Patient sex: M
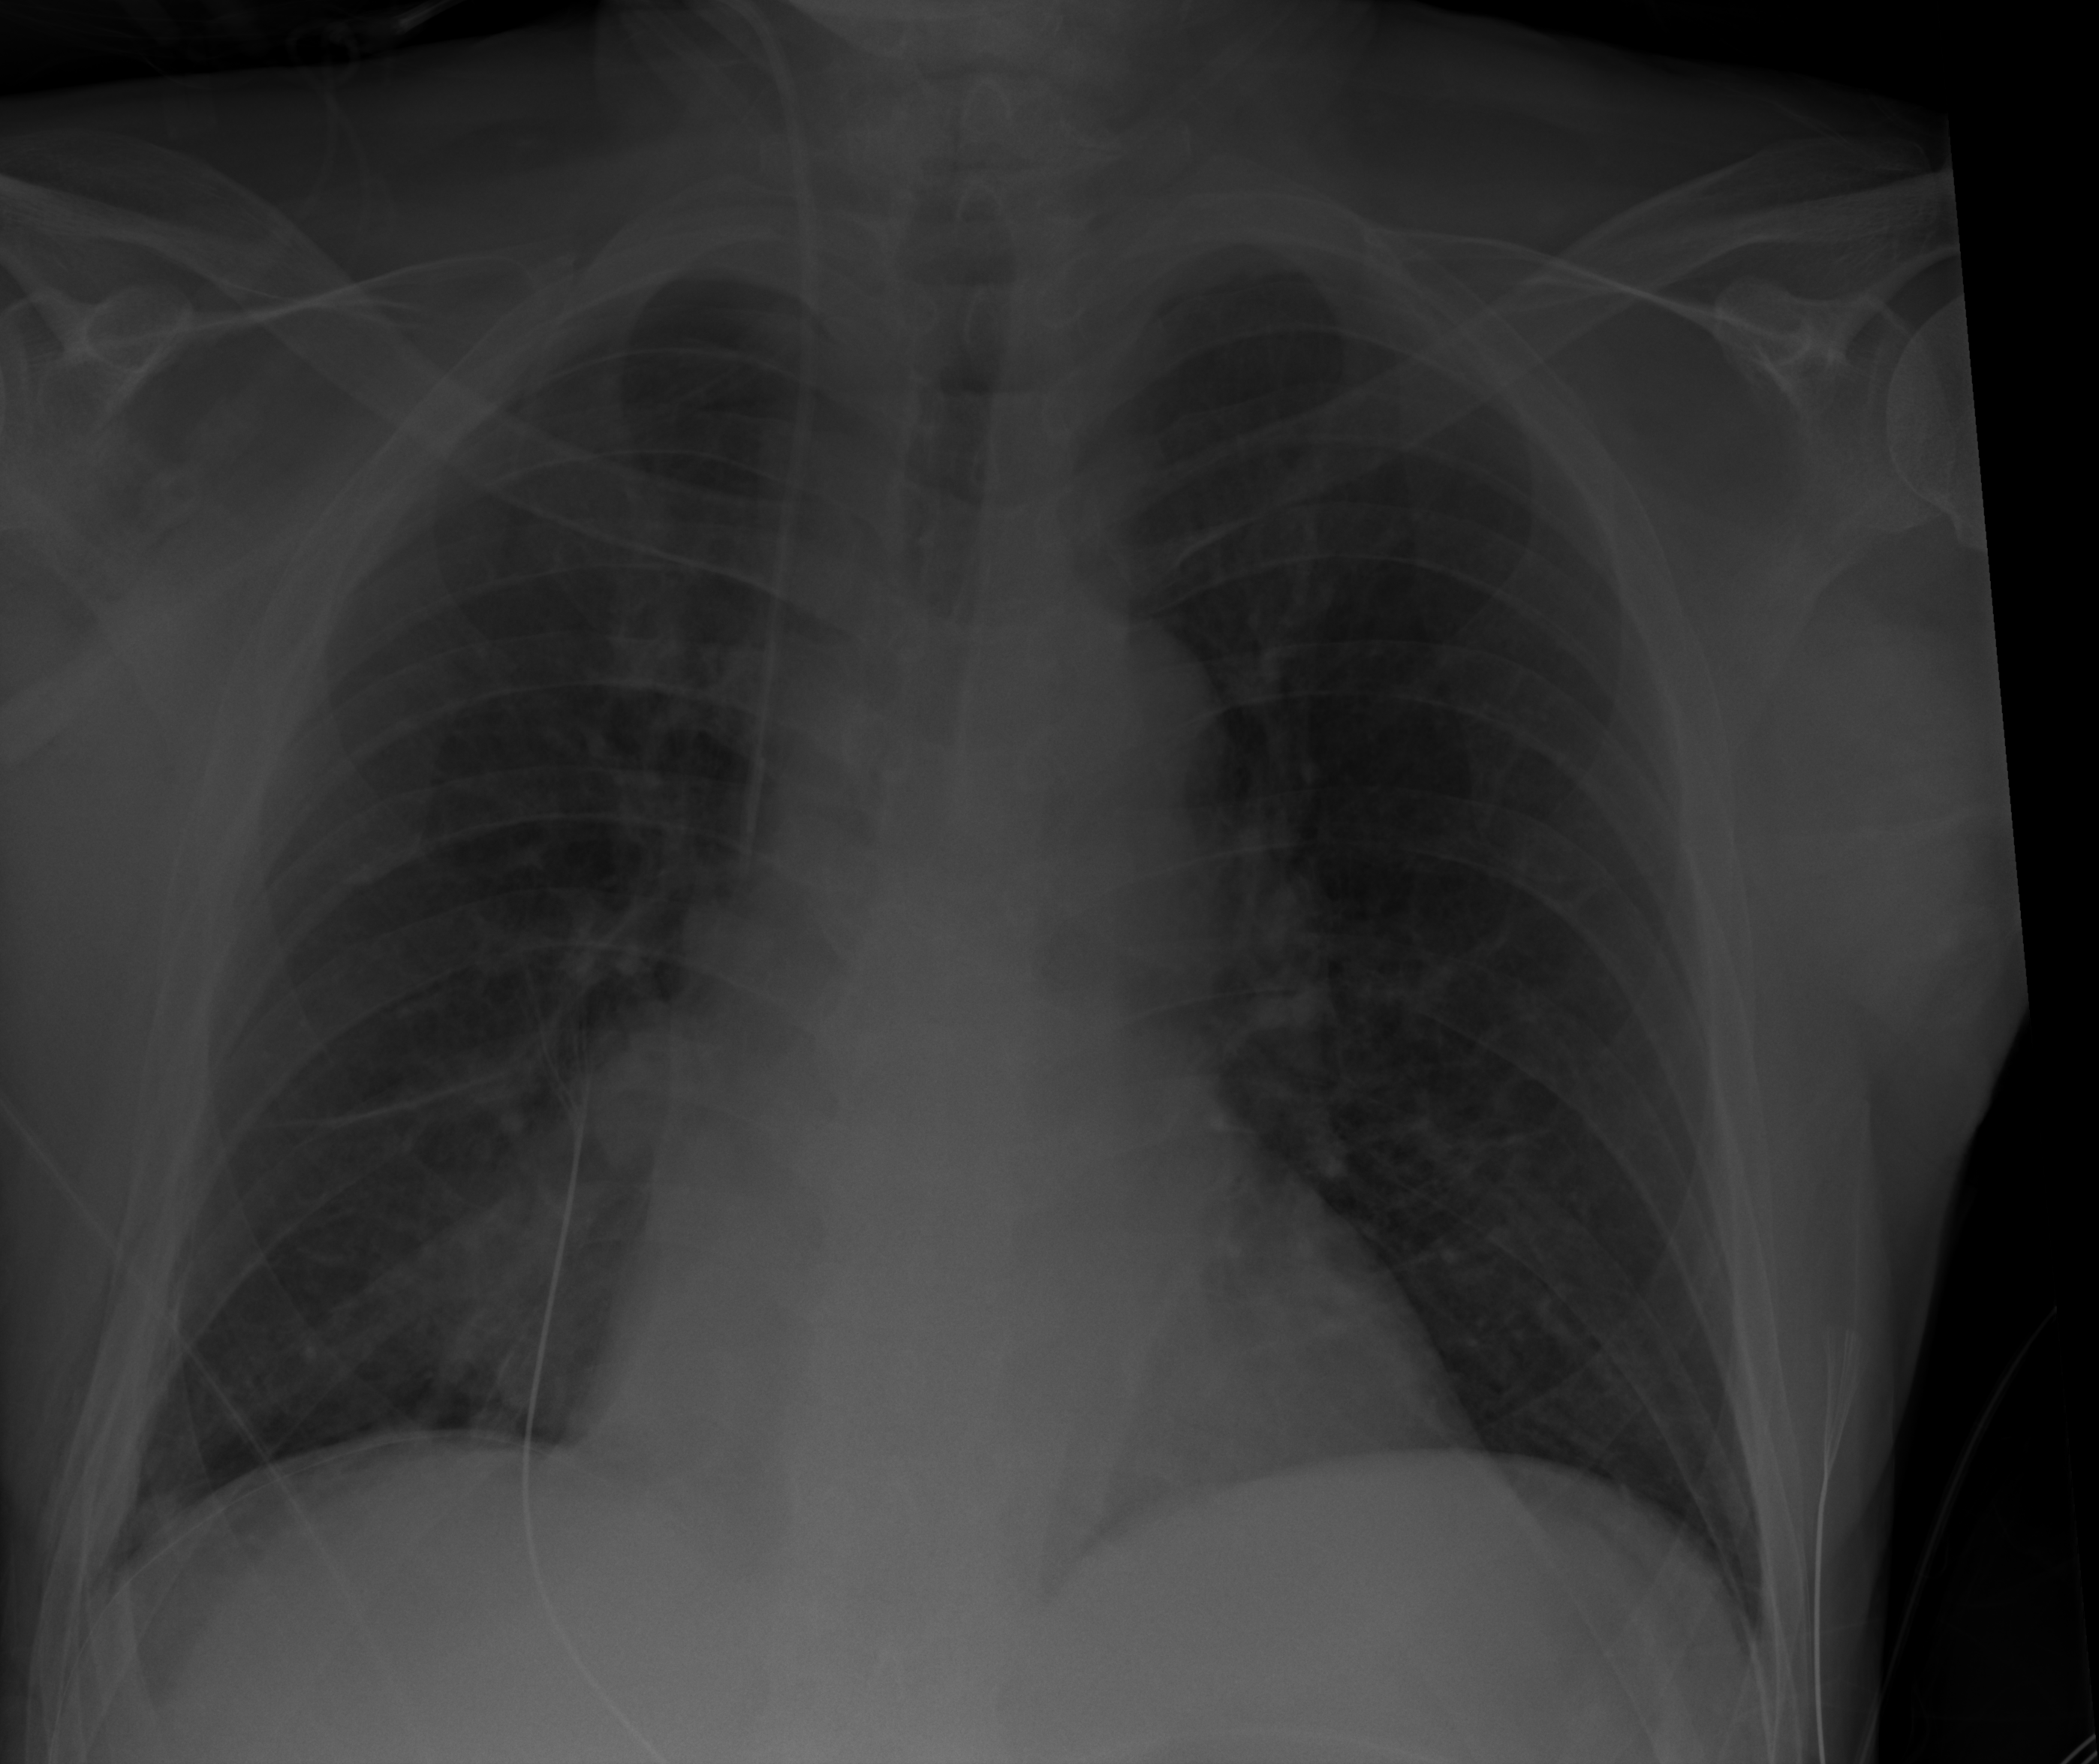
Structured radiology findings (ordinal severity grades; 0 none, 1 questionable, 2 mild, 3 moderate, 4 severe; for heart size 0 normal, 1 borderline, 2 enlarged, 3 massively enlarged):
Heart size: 0
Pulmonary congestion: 0
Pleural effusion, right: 2
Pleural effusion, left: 0
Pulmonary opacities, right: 2
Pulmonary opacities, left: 0
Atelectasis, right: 3
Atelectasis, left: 0